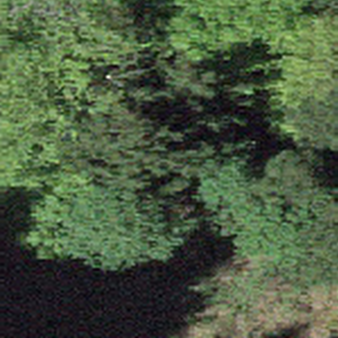
Label: other